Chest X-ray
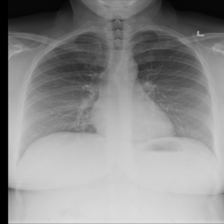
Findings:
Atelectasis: negative
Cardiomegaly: negative
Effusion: negative
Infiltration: negative
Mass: negative
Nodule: negative
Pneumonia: negative
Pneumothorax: negative
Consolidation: negative
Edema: negative
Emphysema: negative
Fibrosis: negative
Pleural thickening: negative
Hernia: negative